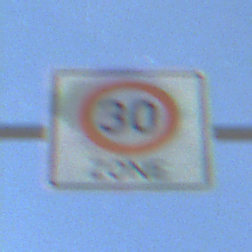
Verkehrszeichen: BeginnZone30
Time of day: Night
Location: Outdoor (Nature)
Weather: PartlyCloudy
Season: NotSpecified
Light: Natural